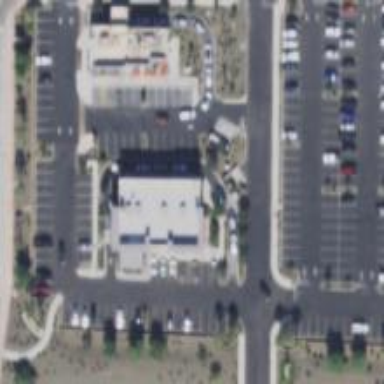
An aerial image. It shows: Healthcare clinic.